Question: I am developing an integration with Google Calender from a vb.net web application. So far I understand that I need my own implementation of 'iDataStore' as I will be storing refresh tokens belonging to different users on my website with the view to connect to their calendar later and add events.
Here's my code for creating a new authorised user:
'''
Dim clientSecrets As New ClientSecrets
clientSecrets.ClientId = "MyClientID"
clientSecrets.ClientSecret = "MyClientSecret"
Dim input() As String = {"https://www.googleapis.com/auth/calendar"}
Dim scope As New List(Of String)(input)
Dim myStoredResponse As New GoogleOauthAPI.StoredResponse(txtrefreshToken.Text)
Dim savedDataStoreObj As New GoogleOauthAPI.SavedDataStore(myStoredResponse)
Dim credential As UserCredential = GoogleWebAuthorizationBroker.AuthorizeAsync(clientSecrets, scope, "user", Threading.CancellationToken.None, savedDataStoreObj).Result
'''
I am getting the following error when attempting to create the 'UserCredential' object:
'''
Value cannot be null. Parameter name: task
'''
The GoogleOauthAPI.StoredResponse was based on the <URL> but converted from C# to vb.net. I had some uncertainty as to whether the conversion of the code was done correctly.
<URL>
<URL>
When the 'myStoredResponse' object is created I can inspect it in debug mode and it looks like it's pulling in the refresh code, I'm just uncertain why the user credentials cannot be created and throws this error?

Any help would be much appreciated!
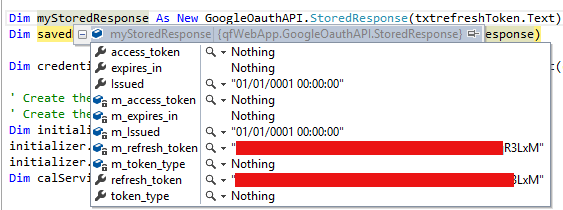
Answer: Solved the problem in the end. When converting the iDataStore interface class from C# to VB.net I did not have the 'Implements IDataStore.MethodName' appended to each function.
<URL>, feel free to use this in your own projects.